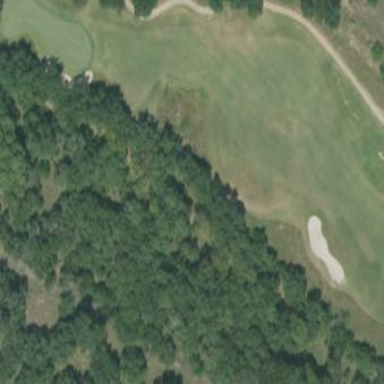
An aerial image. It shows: Golf fairway in the image.